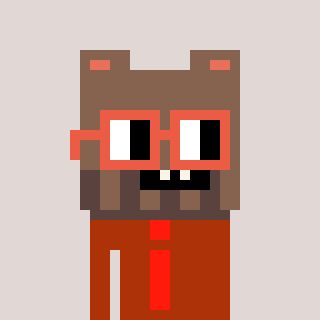
a pixel art character with square orange glasses, a bear-shaped head and a hotbrown-colored body on a warm background